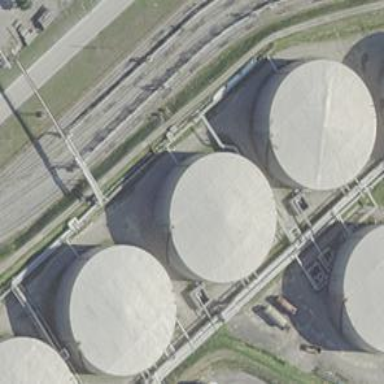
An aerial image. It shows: Storage tank building.